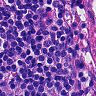
Metastatic tissue present: no